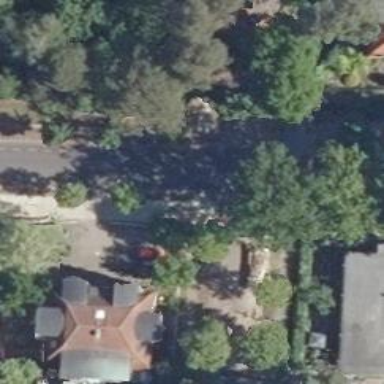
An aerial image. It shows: Residential road with sidewalks on both sides.